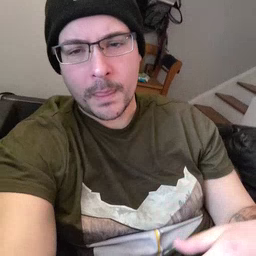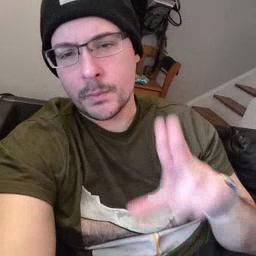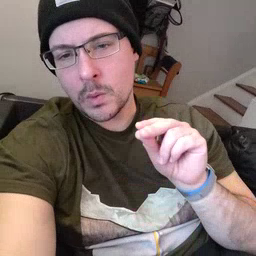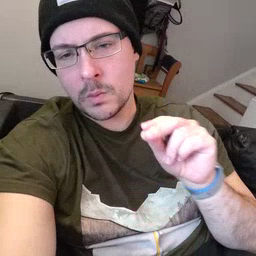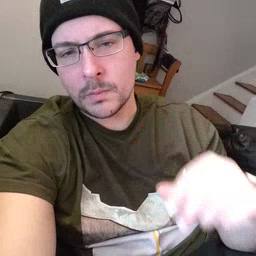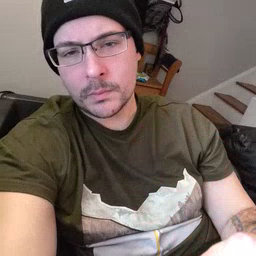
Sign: no